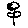
Label: flower